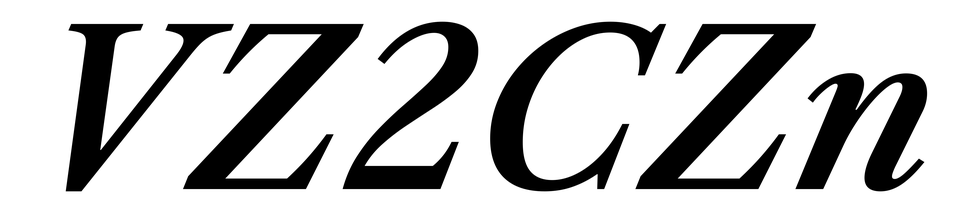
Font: LibreCaslonText-Italic_SemiBold_Italic